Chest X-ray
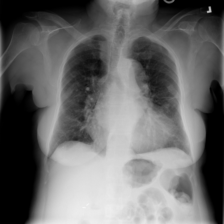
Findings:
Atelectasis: negative
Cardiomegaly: negative
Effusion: negative
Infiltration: negative
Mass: negative
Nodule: negative
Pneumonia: negative
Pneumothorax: negative
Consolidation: negative
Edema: negative
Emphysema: negative
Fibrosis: negative
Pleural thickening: negative
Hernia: negative